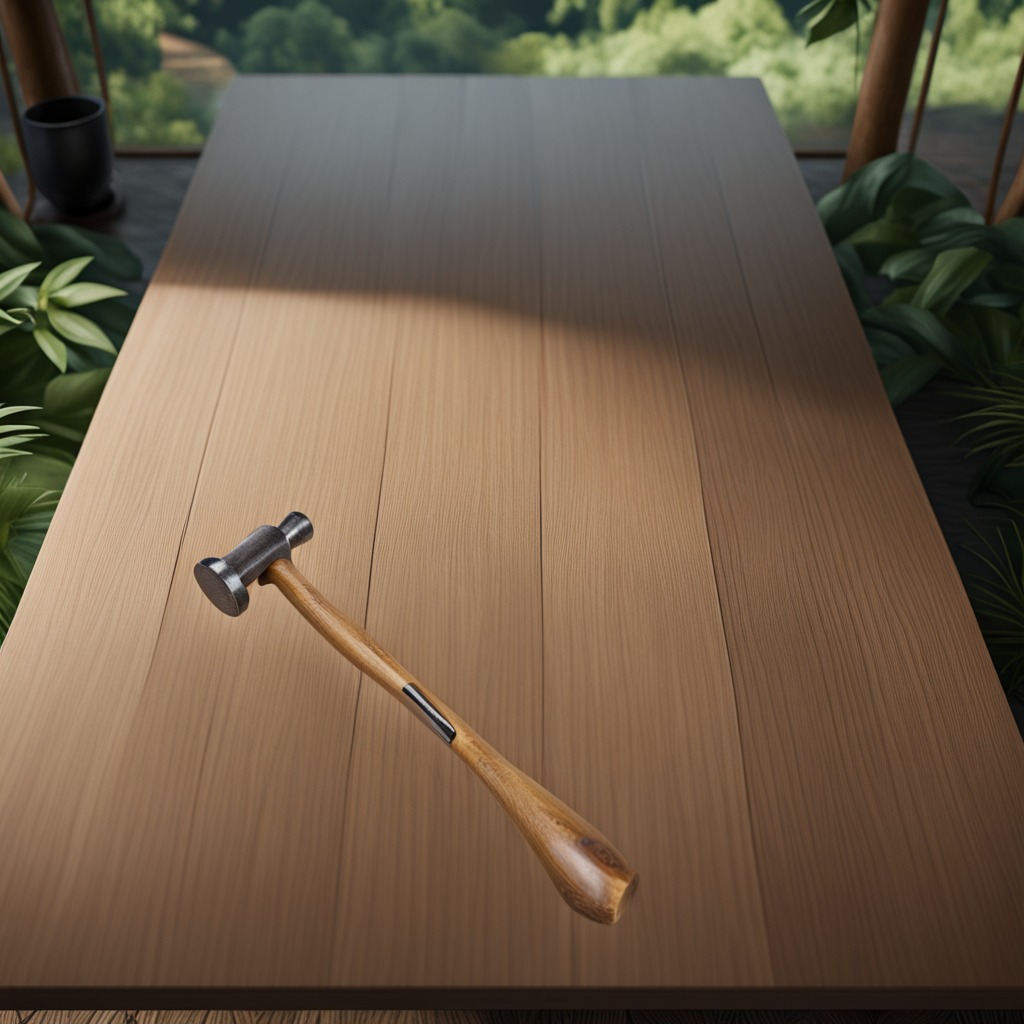
A hammer is lying on a wooden table inside a jungle field workshop tent humid ambient light worn but.